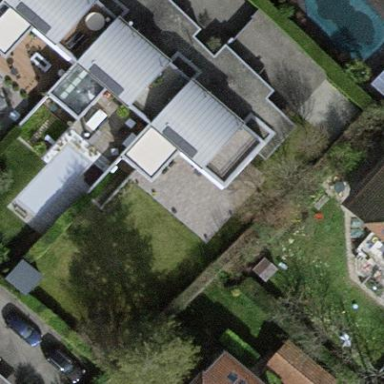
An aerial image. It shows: Garden surrounded by fence.